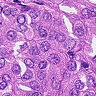
Metastatic tissue present: yes